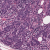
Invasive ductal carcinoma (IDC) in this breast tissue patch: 1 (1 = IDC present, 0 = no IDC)